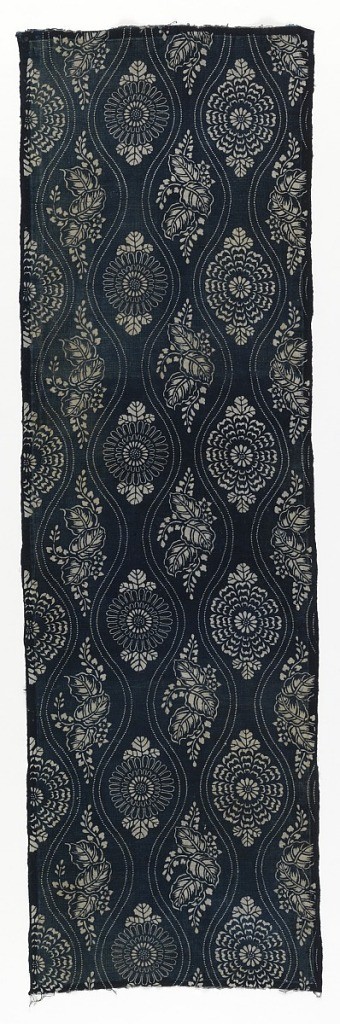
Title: Textile
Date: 19th century
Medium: cotton Technique: stenciled resist (katazome) on plain weave
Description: Length of stencil resist (katazome) with ivory patter on blue ground. Pattern of vertical ogee containing either a full-faced flower or a leaf cluster.